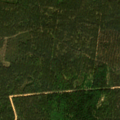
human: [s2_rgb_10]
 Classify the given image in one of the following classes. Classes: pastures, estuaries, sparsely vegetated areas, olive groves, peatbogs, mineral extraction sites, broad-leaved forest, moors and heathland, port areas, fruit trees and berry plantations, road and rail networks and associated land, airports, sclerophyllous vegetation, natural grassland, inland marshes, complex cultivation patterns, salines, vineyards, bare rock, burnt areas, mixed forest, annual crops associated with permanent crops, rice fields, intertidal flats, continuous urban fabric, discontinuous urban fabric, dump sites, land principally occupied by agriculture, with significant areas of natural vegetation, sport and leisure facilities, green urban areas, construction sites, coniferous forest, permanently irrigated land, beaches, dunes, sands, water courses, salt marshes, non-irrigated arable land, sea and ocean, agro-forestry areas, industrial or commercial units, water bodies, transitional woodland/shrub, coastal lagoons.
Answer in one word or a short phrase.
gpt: coniferous forest, mixed forest